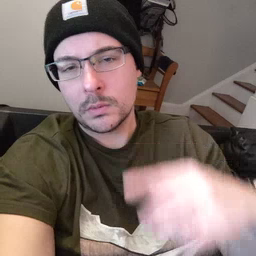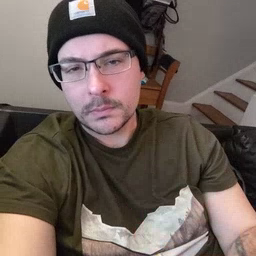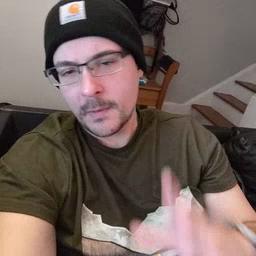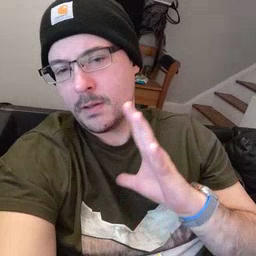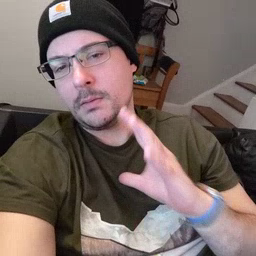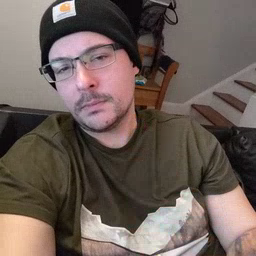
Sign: fine